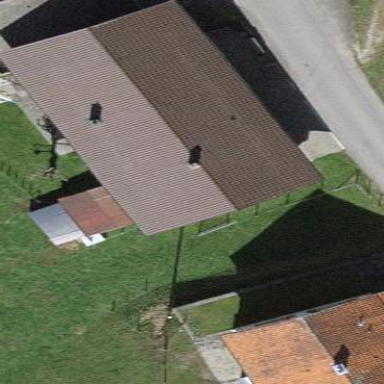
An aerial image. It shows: Building with gabled roof.